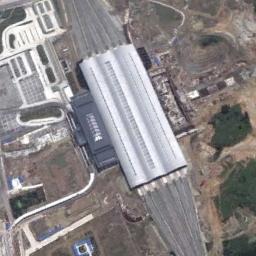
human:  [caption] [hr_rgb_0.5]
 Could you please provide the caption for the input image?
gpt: The railway station has lots of railways and a white building .

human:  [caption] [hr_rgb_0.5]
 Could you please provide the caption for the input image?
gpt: There is a fully equipped railway station in the suburbs .

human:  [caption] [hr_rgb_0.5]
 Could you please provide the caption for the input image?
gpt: Many buildings of different shapes are beside the railway station .

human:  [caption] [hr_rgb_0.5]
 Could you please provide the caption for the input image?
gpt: The railway station is on the bare land next to some buildings .

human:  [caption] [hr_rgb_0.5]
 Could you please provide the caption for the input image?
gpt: There are some bare land around the white railway station .